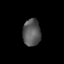
Tissue: lung
Cell type: Myeloid cells
Senescence score: 0.2117
Nuclear area (px): 473
Mean DAPI intensity: 87.391